Question: I have a asp:gridview control that has a textbox column and a checkbox column. I added an onclick event to the checkboxes to set the textbox value of that row to the max value of all checked rows +1. I pass in the IDs of the grid and the controls of the row that was selected. I can getElementByID fine for these controls, but When I dynamically build the IDs of the other controls, I keep getting null, even though I know that the IDs are correct. My code is bellow.
'''
function SetPriority(cbID, tbID, gridID) {
var cb = document.getElementById(cbID);
if (cb.checked) {
var tb = document.getElementById(tbID);
var grid = document.getElementById(gridID);
var maxv = 0;
for (var i = 0; i < grid.rows.length; i++) {
var indexID = 102 + i;
var cbClientID = 'LeaveInfo_pnlMain_wgbLeaveSummary_gridSubmitted_ct' + indexID + '_chkGroup';
var tbClientID = 'LeaveInfo_pnlMain_wgbLeaveSummary_gridSubmitted_ct' + indexID + '_txtPriority';
console.log("row" + i);
//just for example of how it should be working
console.log(cbID);
var cbx = document.getElementById(cbID);
console.log(cbx);
//get row checkbox
console.log(cbClientID);
var thisCB = document.getElementById(cbClientID);
console.log(thisCB);
//get row textbox
var thisTB = document.getElementById(tbClientID);
console.log(thisTB);
if (thisCB) {
if (thisCB.type == "checkbox") {
if (thisCB.checked) {
if (thisTB.value > maxv)
maxv = thisTB.value;
}
}
}
}
tb.value = parseInt(maxv) + 1;
}
}
'''
Here is how its showing up in the console, where you can see the IDs for the first row are the same

For Those wondering about How I am calling the function, I am adding it on to a checkbox in a .net gridview control on row databind. It renders as follows:
'''
<input id="LeaveInfo_pnlMain_wgbLeaveSummary_gridSubmitted_ctl02_chkGroup" type="checkbox" name="LeaveInfo$pnlMain$wgbLeaveSummary$gridSubmitted$ctl02$chkGroup" onclick="javascript:SetPriority('LeaveInfo_pnlMain_wgbLeaveSummary_gridSubmitted_ctl02_chkGroup','LeaveInfo_pnlMain_wgbLeaveSummary_gridSubmitted_ctl02_txtPriority','LeaveInfo_pnlMain_wgbLeaveSummary_gridSubmitted');">
'''
The vb .net code to add the function is this...(on-_RowDataBound)
'''
Dim chk As CheckBox = CType(e.Row.FindControl("chkGroup"), CheckBox)
Dim tb As TextBox = CType(e.Row.FindControl("txtPriority"), TextBox)
chk.Attributes.Add("onclick", String.Format("javascript:SetPriority('{0}','{1}','{2}');", chk.ClientID, tb.ClientID, gridSubmitted.ClientID))
'''
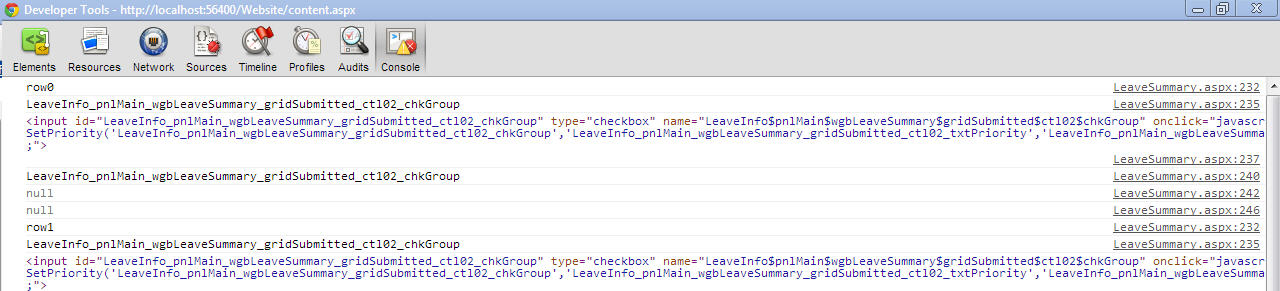
Answer: No, you don't have to do anything special when dynamically building a string. A string in javascript is the same string whether it was built dynamically or specified directly in your code. If document.getElementById() is not working, then one of the following is likely the cause:
1. Your string isn't what you think it is so it doesn't match the target id.
2. Your DOM id isn't what you think it is.
3. You have multiple elements with the same id (not likely here because you won't get null)
4. You are calling getElementById() before the DOM is ready or before the desired elements have been added to the DOM.
In this case, it seems more likely that 1) or 2) are the issues here, but you don't show us any context to know whether 4) could be the problem.